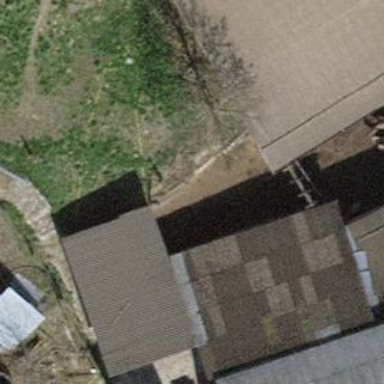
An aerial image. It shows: View of roof of building.